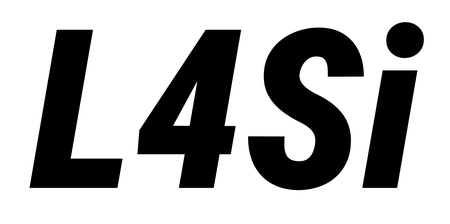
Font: Roboto-Italic_Condensed_Black_Italic